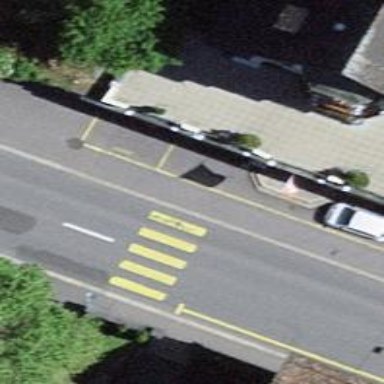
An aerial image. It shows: Zebra crossing on the road.